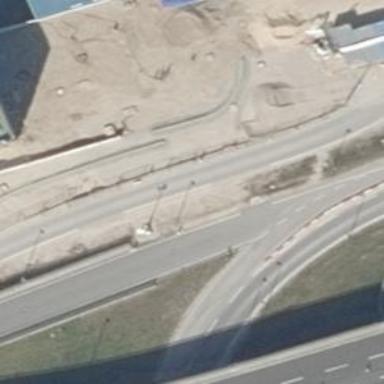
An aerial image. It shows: Trunk_link highway with asphalt surface and embankment.